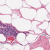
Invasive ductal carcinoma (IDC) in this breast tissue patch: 0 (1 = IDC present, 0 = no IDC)